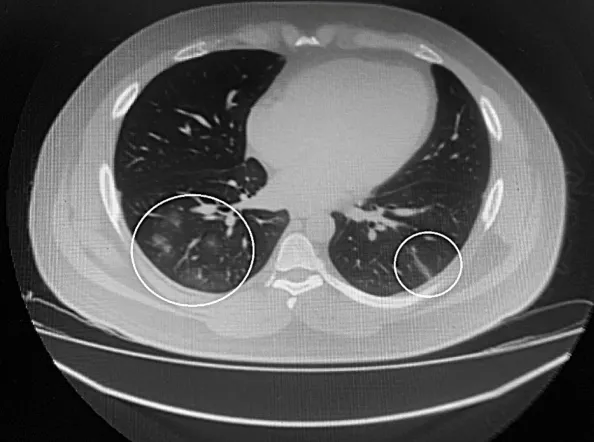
Peripheral ground-glass pattern affecting both lower lobes, suggestive of
viral pneumonia.
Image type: radiology (ct)